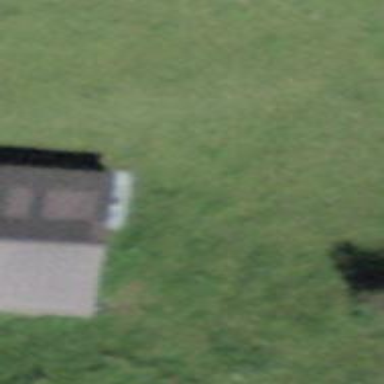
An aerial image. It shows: Barn.